Question: Whenever I submit a git package to my packagist installation, I get the following error:

'Uncaught Exception: [RuntimeException] The HOME or COMPOSER_HOME environment variable must be set for composer to run correctly'
I've tried exporting the variable manually, but that doesn't seem to resolve the error.
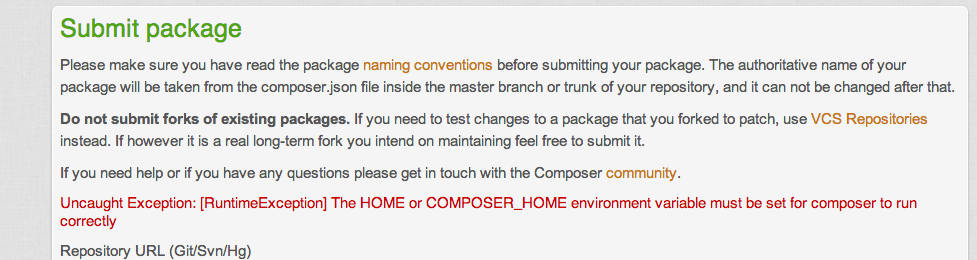
Answer: The php user didn't have HOME or COMPOSER_HOME set, so I created a php.ini file in my web root with the following contents:
'auto_prepend_file = /home/yourusername/directory/set_environment.php'
I then created a set_environment.php file in the same directory, and set my COMPOSER_HOME directory.
'<?php putenv("COMPOSER_HOME=/home/etc/webapps/novuspackagist/.composer"); ?>'
Now, whenever the app is run, the COMPOSER_HOME environment variable will be set.